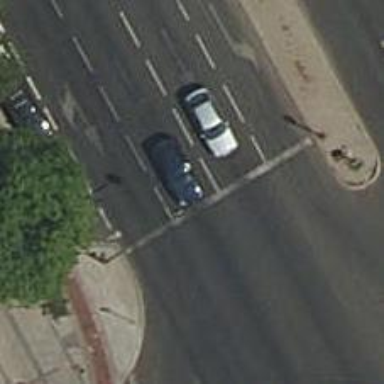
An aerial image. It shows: Road with traffic signals.